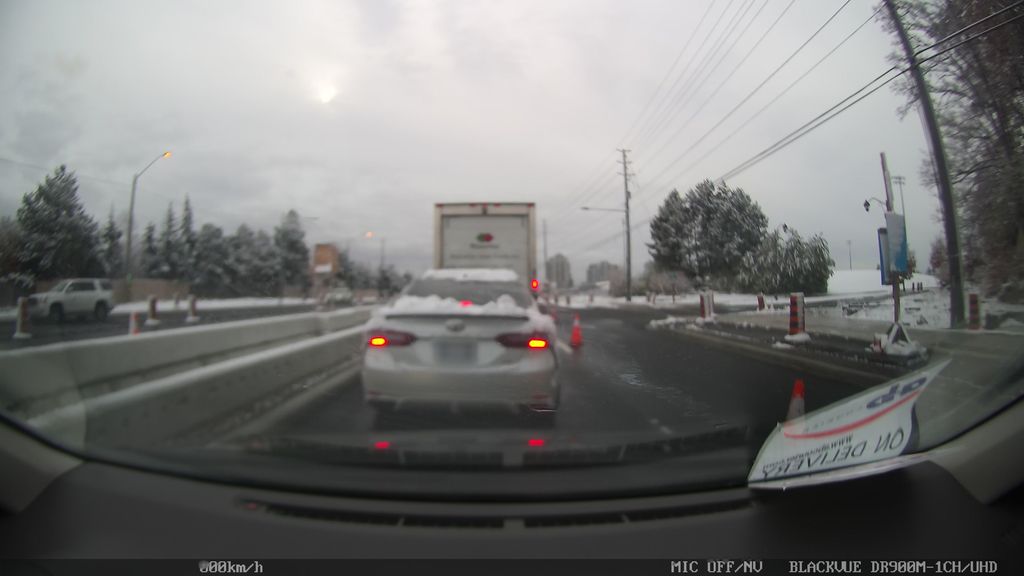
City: toronto